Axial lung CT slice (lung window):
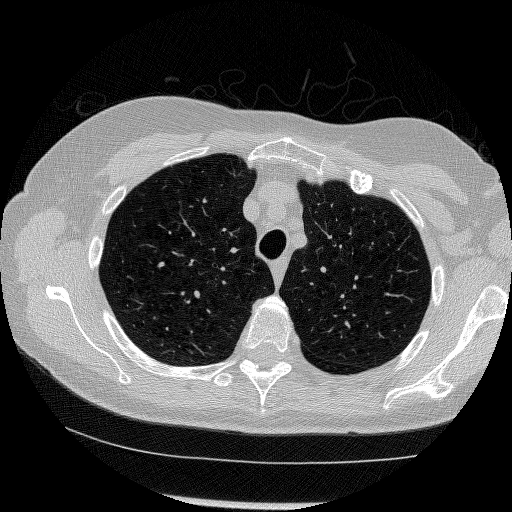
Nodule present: no